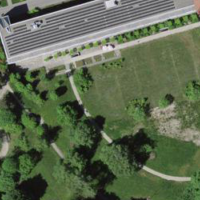
EUNIS habitat code: 54
Species observed at this site:
Medicago sativa
Centaurea scabiosa